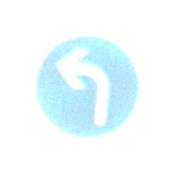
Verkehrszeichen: VorgeschriebeneFahrtrichtungLinks
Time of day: SunriseSunset
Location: Outdoor (Nature)
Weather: PartlyCloudy
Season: NotSpecified
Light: Natural